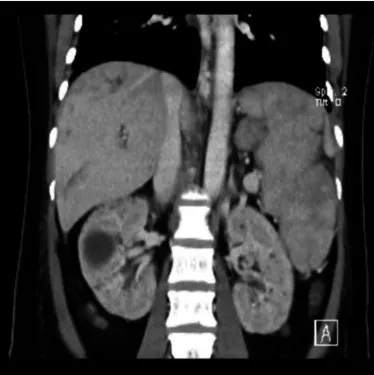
The medical imaging results of the patient.splenomegaly.
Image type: radiology (ct)